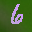
Label: 6